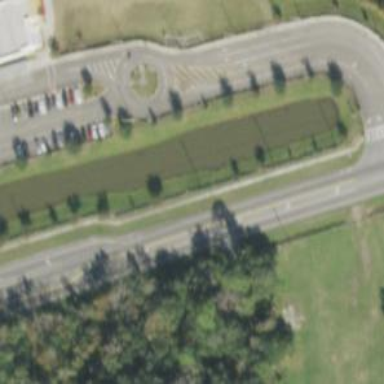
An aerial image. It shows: Primary highway with asphalt surface. There is sidewalk on the left.